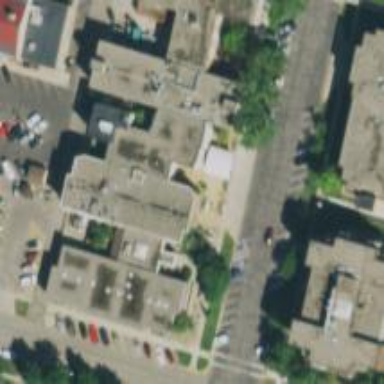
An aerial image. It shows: Nursing home.